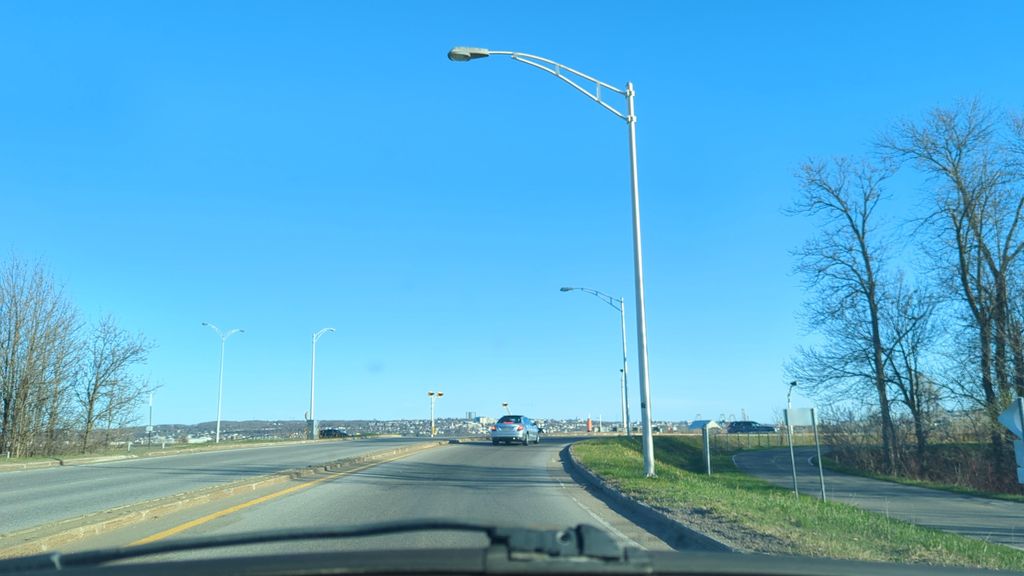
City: quebec_city